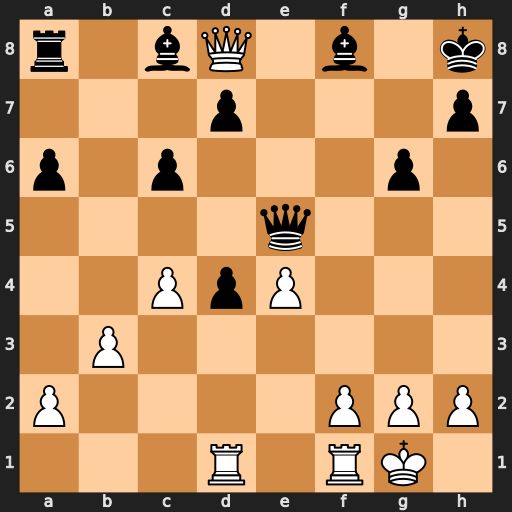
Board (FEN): r1bQ1b1k/3p3p/p1p3p1/4q3/2PpP3/1P6/P4PPP/3R1RK1
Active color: w
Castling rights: -
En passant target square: -
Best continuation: Qxf8#